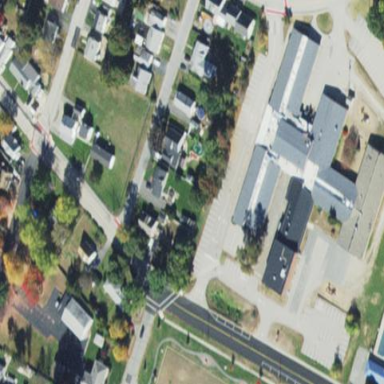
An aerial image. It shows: School.